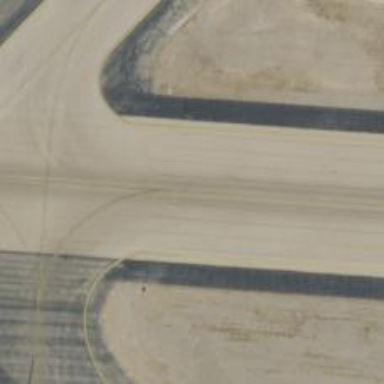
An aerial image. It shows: Displaced threshold on airport runway.